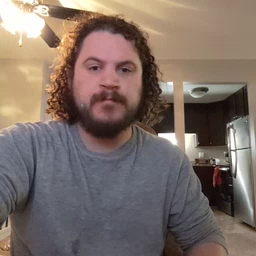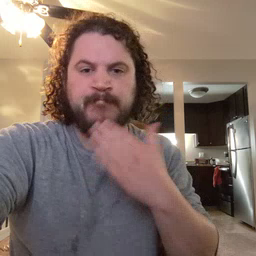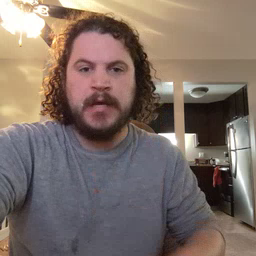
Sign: bad